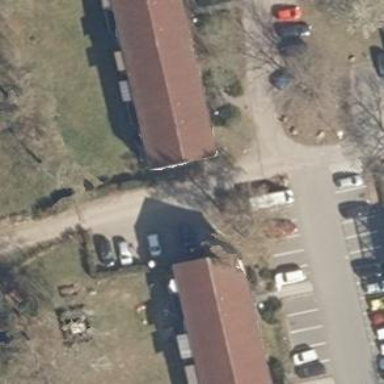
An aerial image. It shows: Gabled roof adorns the apartments building.